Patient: sex M, age 61
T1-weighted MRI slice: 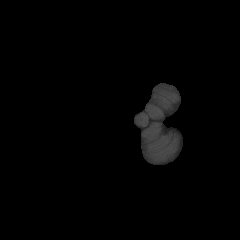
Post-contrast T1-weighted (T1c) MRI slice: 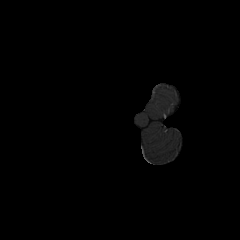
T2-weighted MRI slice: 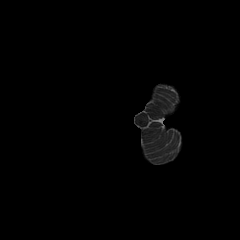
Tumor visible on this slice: no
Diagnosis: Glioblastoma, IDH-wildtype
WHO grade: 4